Field crop: maize
Growth stage: 2
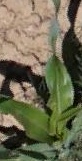
Species: maize